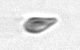
Label: Cryptophyta